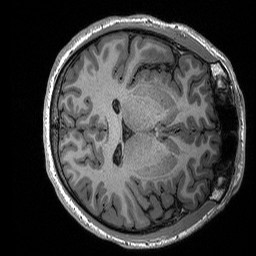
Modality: T1w
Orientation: axial
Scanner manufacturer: siemens
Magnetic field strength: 3 T
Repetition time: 2.3 s
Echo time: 0.00288 s